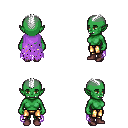
a pixel art fantasy rpg character, female body template, orc, green skin, maroon tattered cape, gold greaves, white short mohawk hairstyle, maroon shoes, four views (front, back, left, right), 2x2 character sprite sheet, small pixel art, hard edges, no anti-aliasing